Field crop: maize
Growth stage: 2
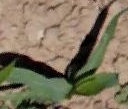
Species: maize